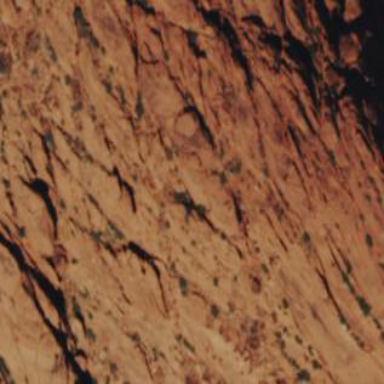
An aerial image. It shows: Red cliff in natural setting.